Question: This will probably seem like a very easy fix to a dumb question but I'm asking here to prevent any further mistakes in my project. I'm currently following Hartl's Ruby on Rails tutorial and I came across a command in the .pdf that I didn't quite understand how to interpret and I believe I messed up when entering it. Here is a screen shot:

I put both questions into one screenshot and labeled them as one and two.
Part 1 shows what the .pdf had me enter into the console and I wasn't sure how to do that correctly. Part 2 shows how I attempted it and I was wondering if I could reverse that mistake to enter it in correctly.
Any help would be appreciated. Thanks!
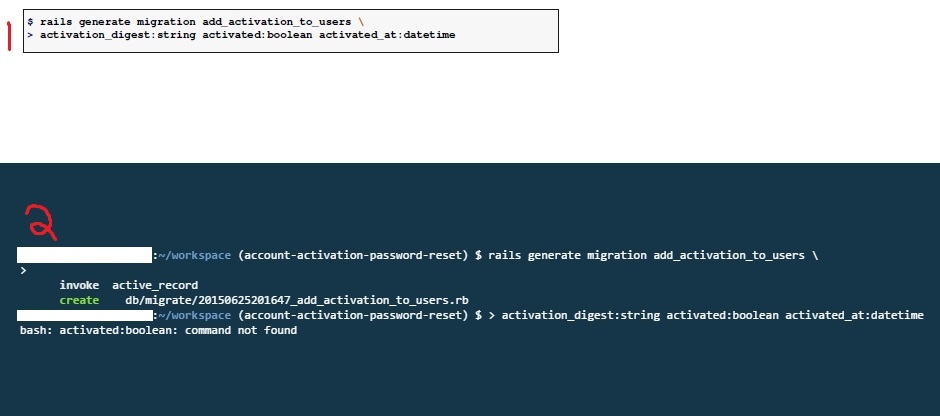
Answer: You entered the first line correctly: 'rails...'. The second line 'activation_digest...' can be just entered as:
'''
activation_digest...
'''
the '>' character denotes a newline that you do not enter. It's automatically created with the '\' newline character from the line prior. So in summary:
'''
//Don't enter this line. You already typed it in.
$ rails generate migration add_activation_to_users
//Type in this line
$ activation_digest:string...blahblah
'''